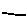
Label: line